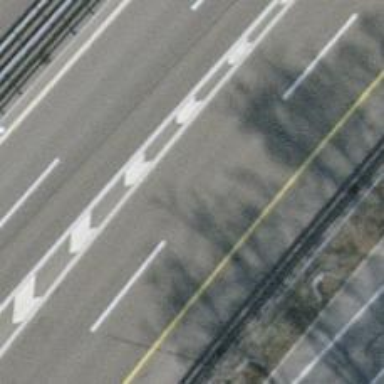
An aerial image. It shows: Motorway link.